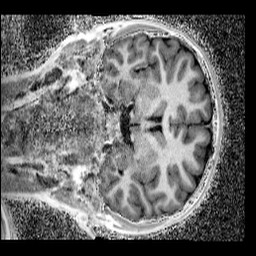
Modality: UNIT1_denoised
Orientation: coronal
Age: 9
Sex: male
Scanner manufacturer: siemens
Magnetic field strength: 3 T
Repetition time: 4 s
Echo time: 0.00299 s